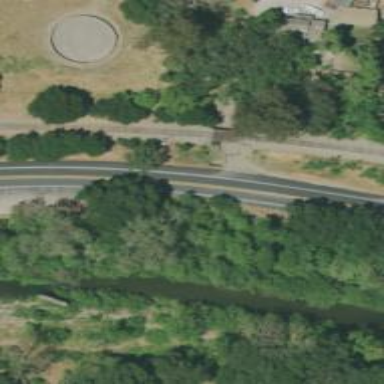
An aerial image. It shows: Preserved railway bridge with rails.